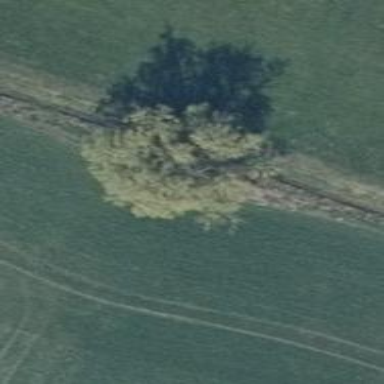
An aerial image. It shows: Deciduous broadleaved tree.